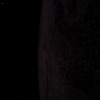
Label: space